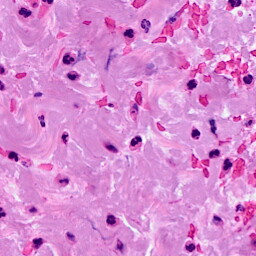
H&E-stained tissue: Breast